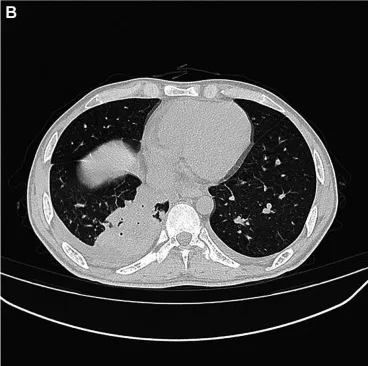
Lung conditions upon admission and after treatment. 17th day of hospitalisation chest CT. Pulmonary fuzzy spots and patches and high density in parts of the lungs, which were slightly absorbed and thinner than before. The cavity in the right lower lobe is smaller than before, the gas shadow is reduced, and the liquid density is increased.
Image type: radiology (ct)